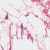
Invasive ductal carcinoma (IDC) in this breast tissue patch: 0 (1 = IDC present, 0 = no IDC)